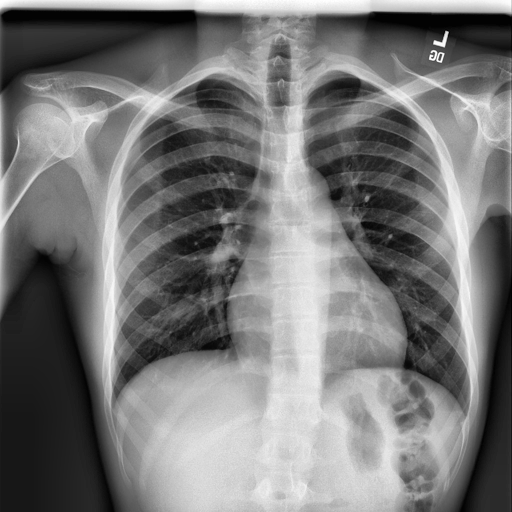
Finding: NORMAL